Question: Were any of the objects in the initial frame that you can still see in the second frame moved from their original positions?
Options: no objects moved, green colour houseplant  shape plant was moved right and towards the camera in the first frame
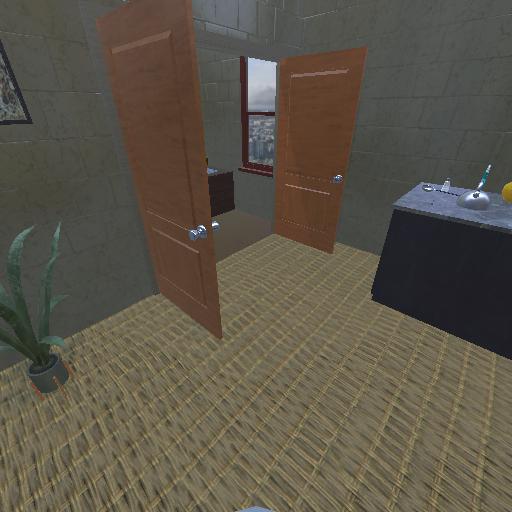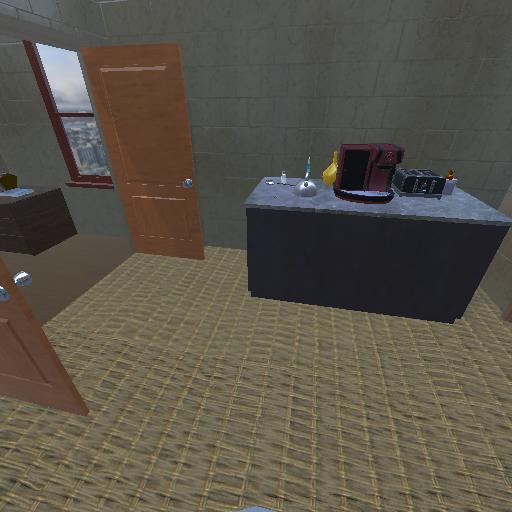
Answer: no objects moved